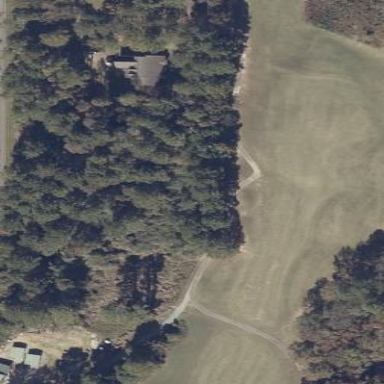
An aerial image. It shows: Rough grass surface in golf course setting.